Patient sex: M
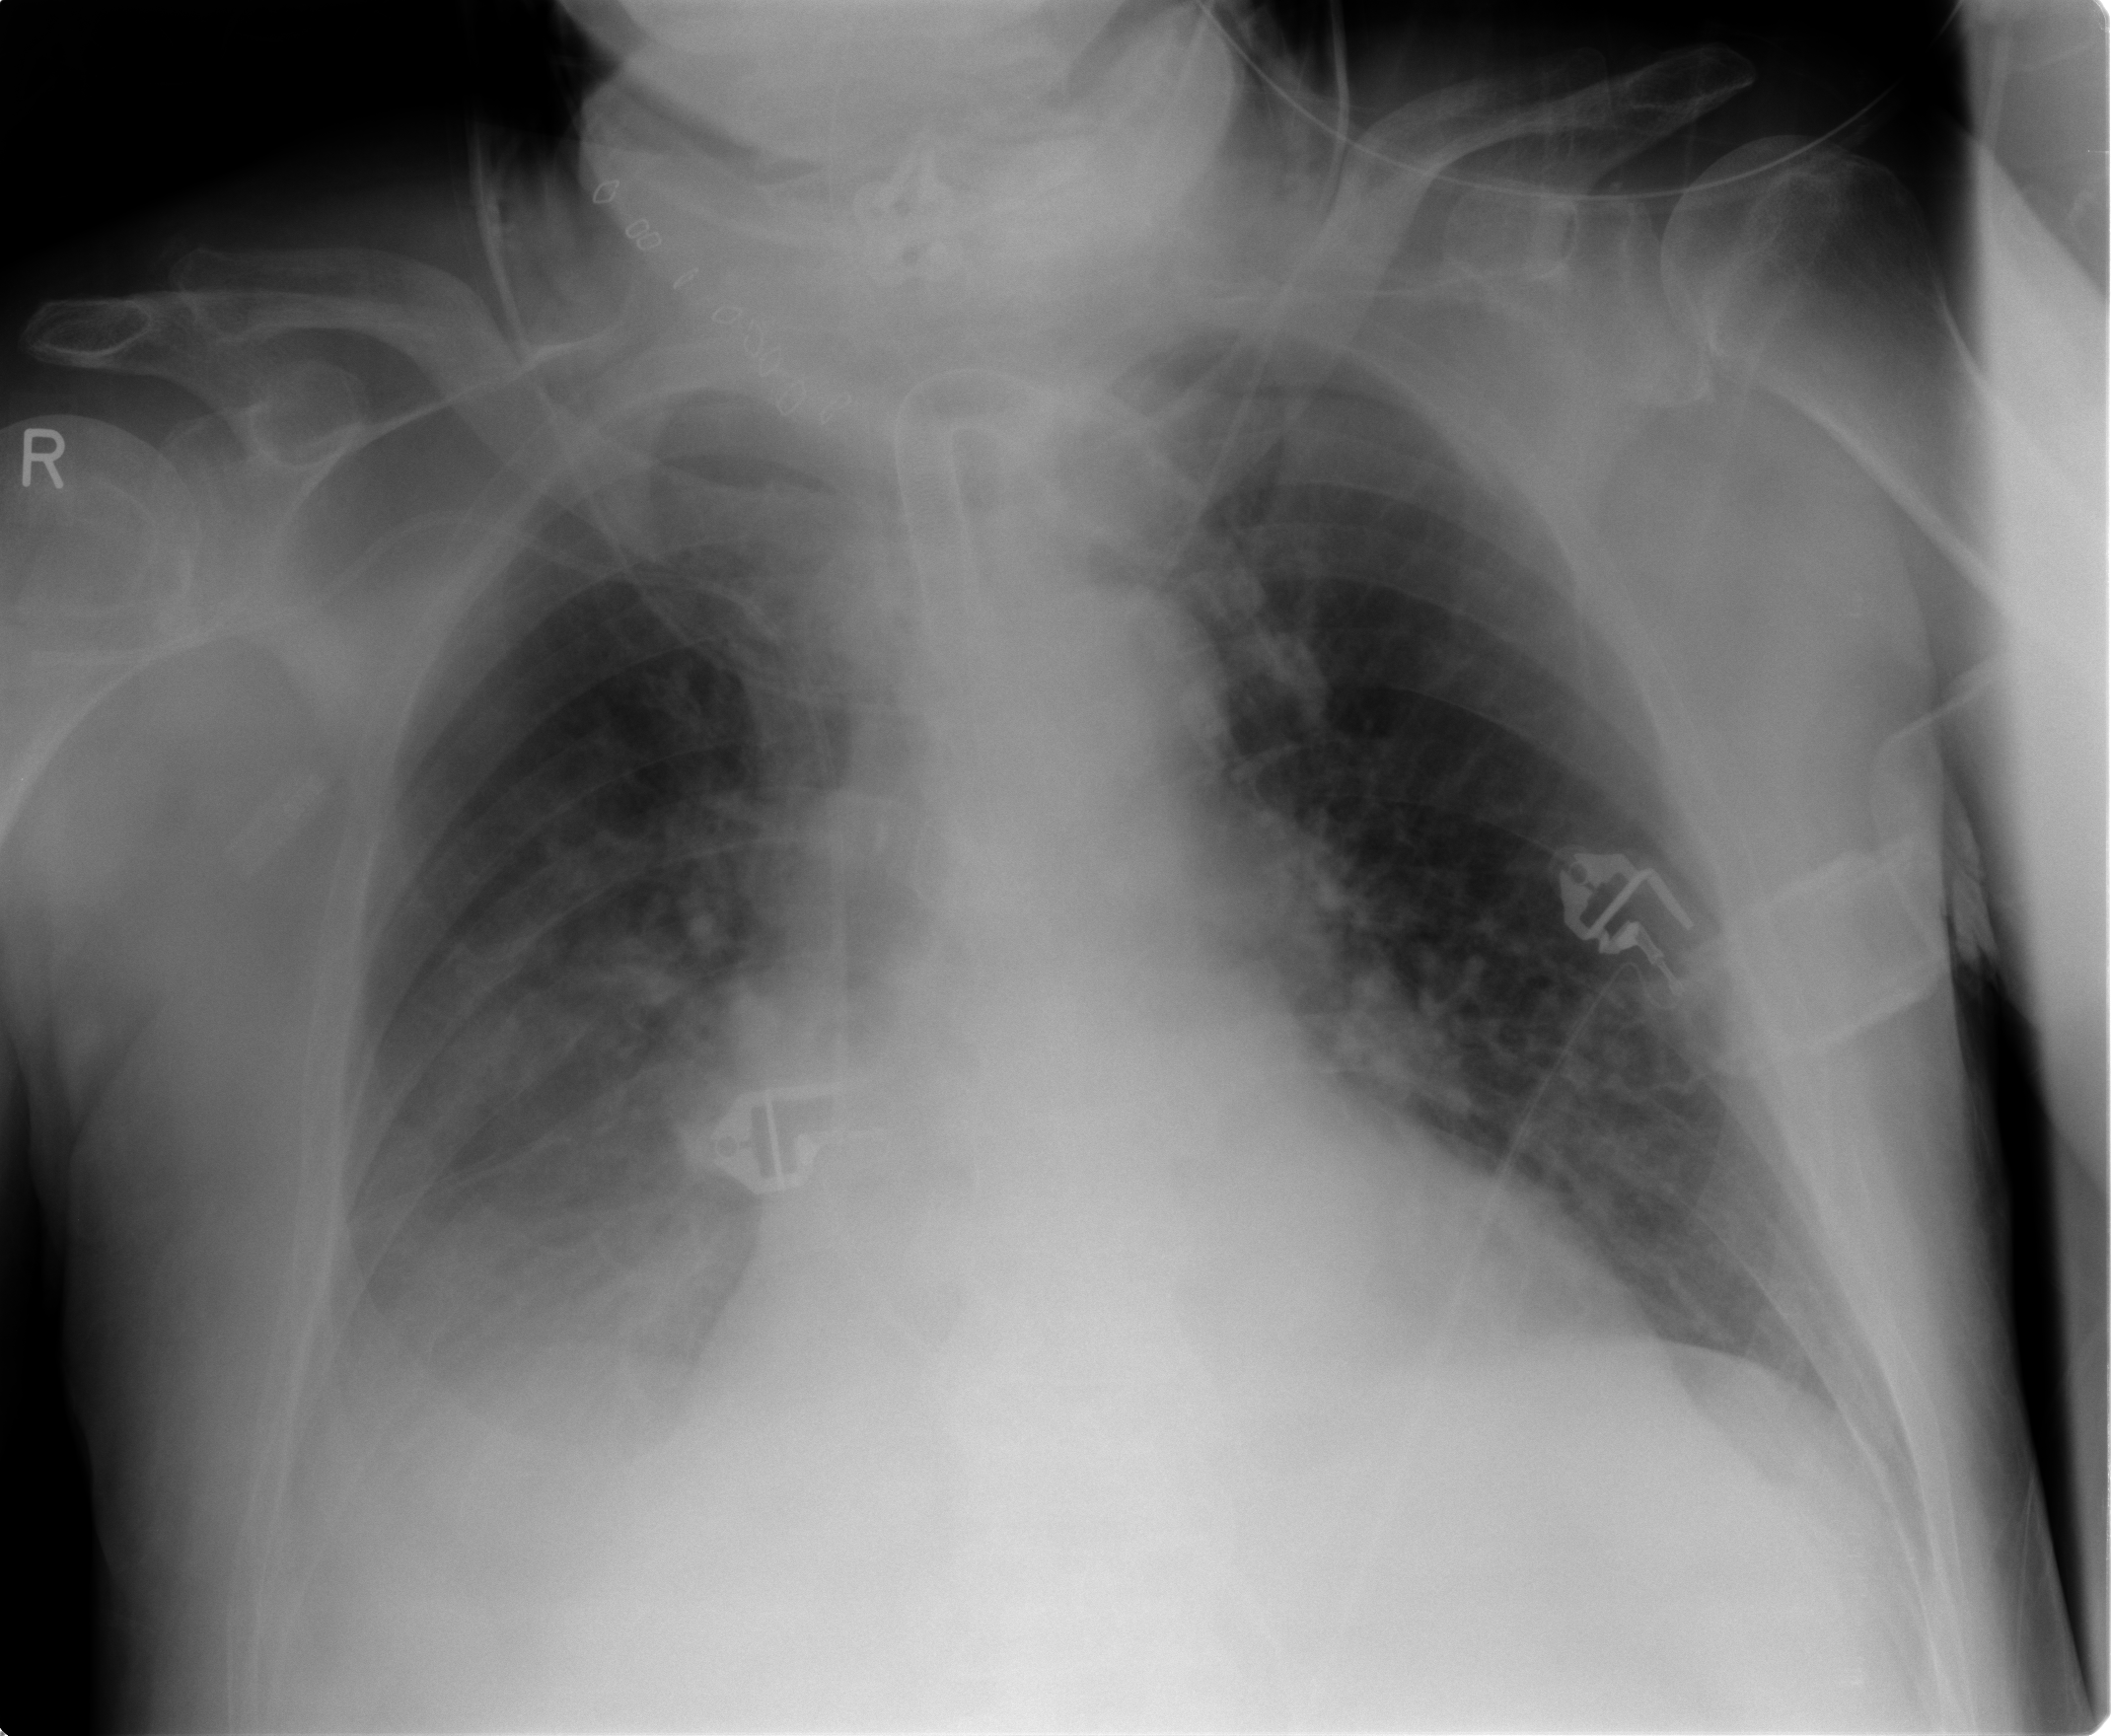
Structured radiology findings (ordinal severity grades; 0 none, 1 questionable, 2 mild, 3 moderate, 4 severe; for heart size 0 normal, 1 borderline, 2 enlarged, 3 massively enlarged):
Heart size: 2
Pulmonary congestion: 2
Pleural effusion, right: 2
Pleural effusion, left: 0
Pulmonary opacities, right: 1
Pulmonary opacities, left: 0
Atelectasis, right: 2
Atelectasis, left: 1